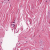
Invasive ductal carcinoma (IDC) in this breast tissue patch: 0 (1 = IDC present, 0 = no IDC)